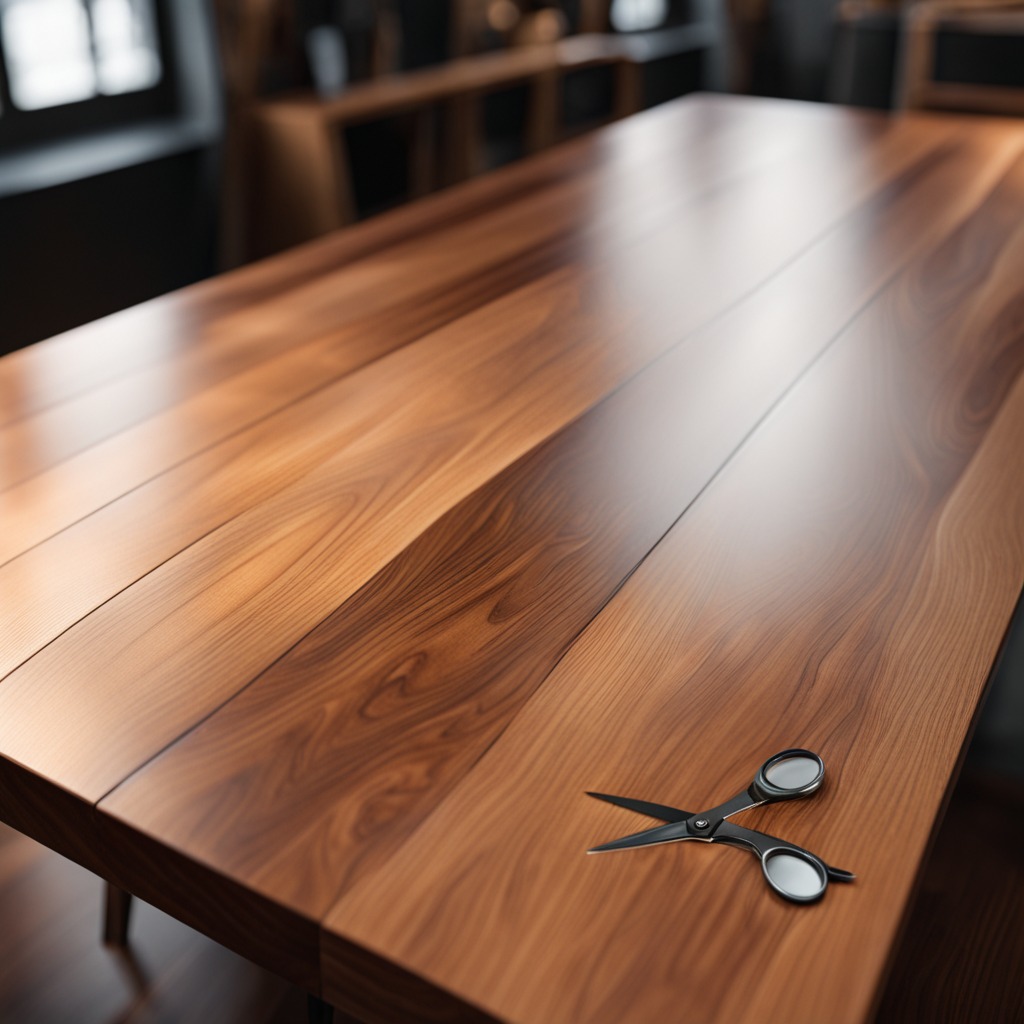
A scissor is lying on the wooden table.